Interaction volume radius: 10 \u00c5
Interaction volume height: 25 \u00c5
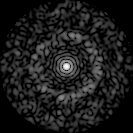
Disorder parameter: 0.8331